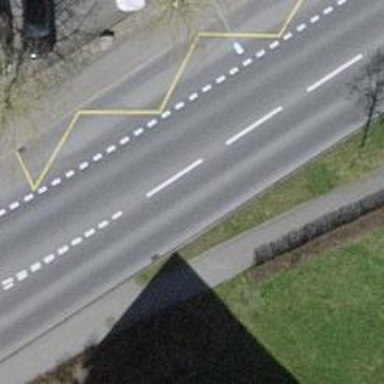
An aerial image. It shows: Bus stop with stop position for public transport.